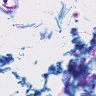
Metastatic tissue present: no